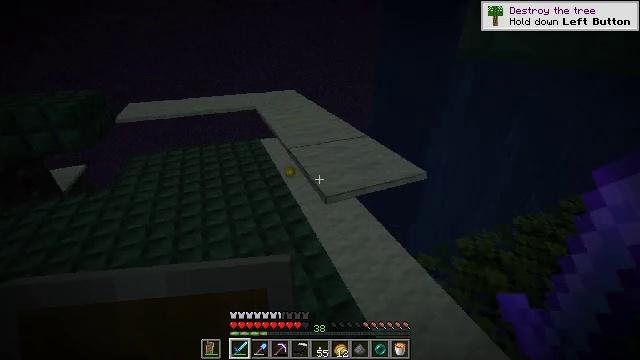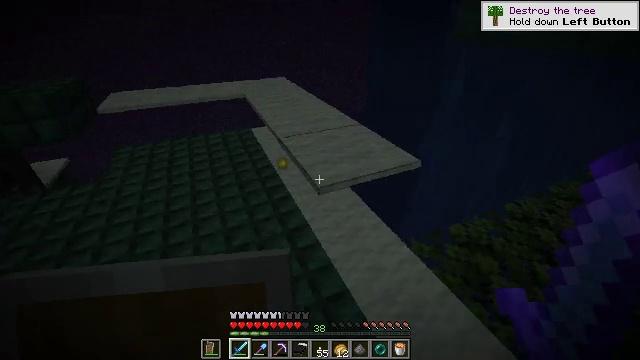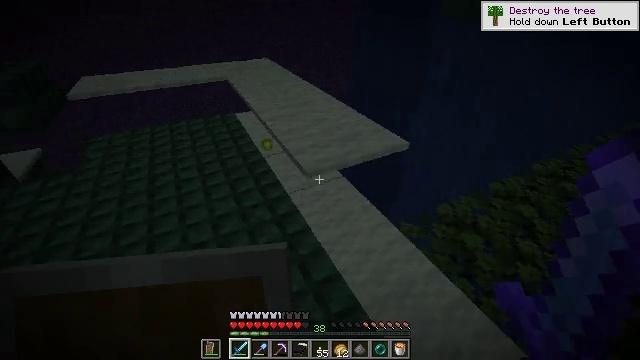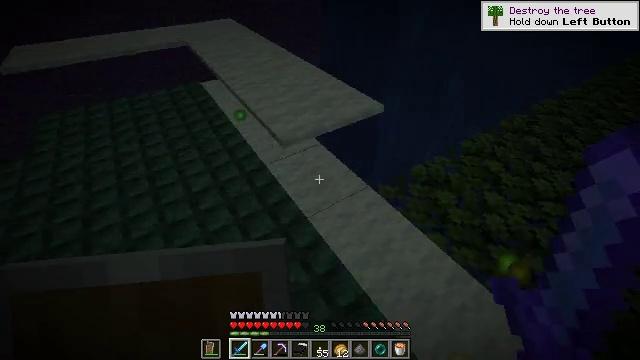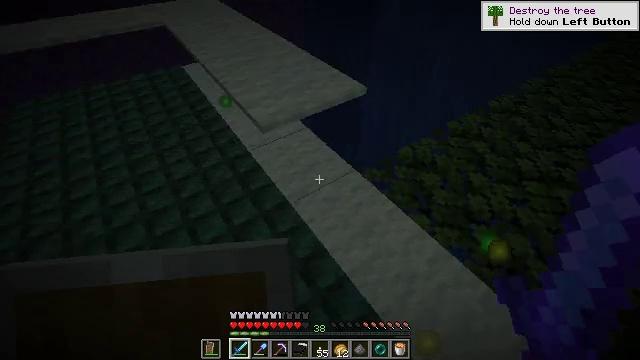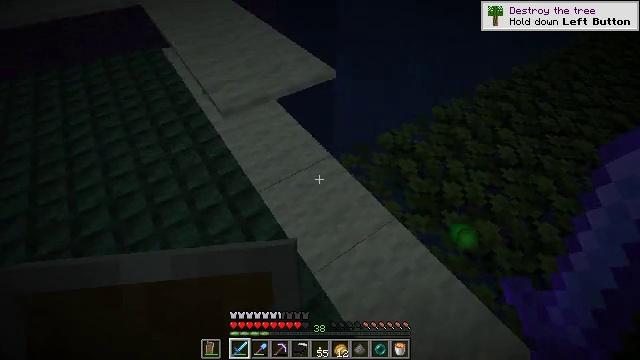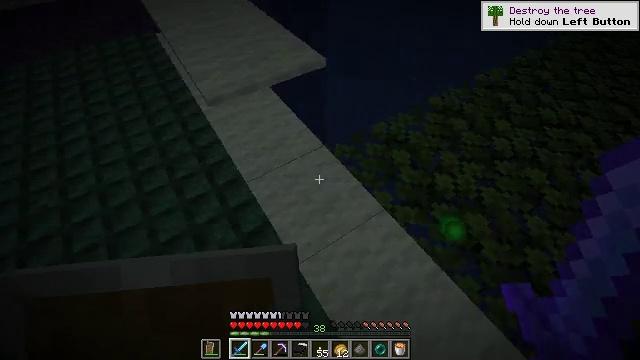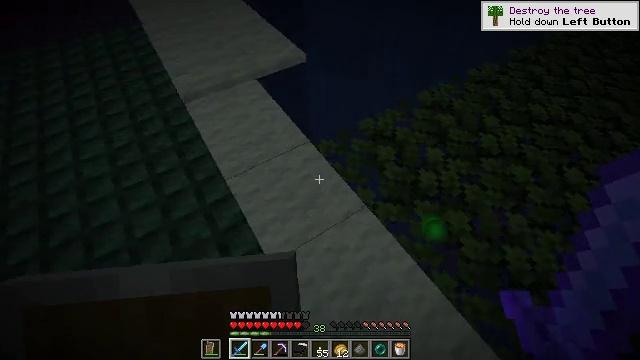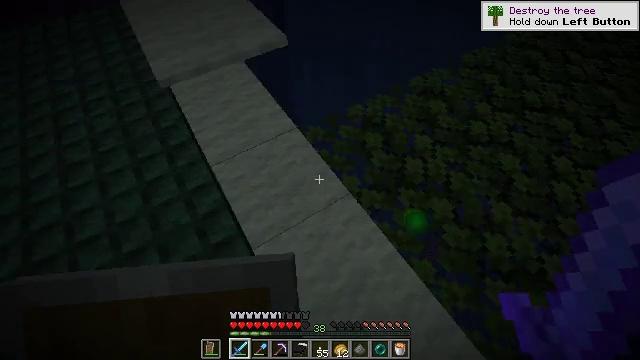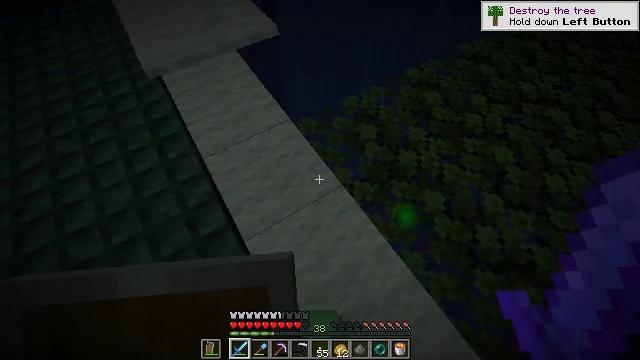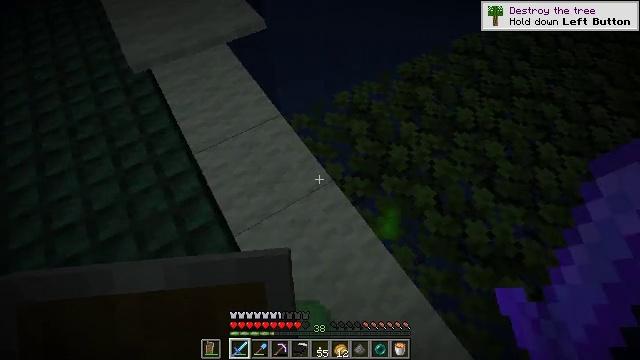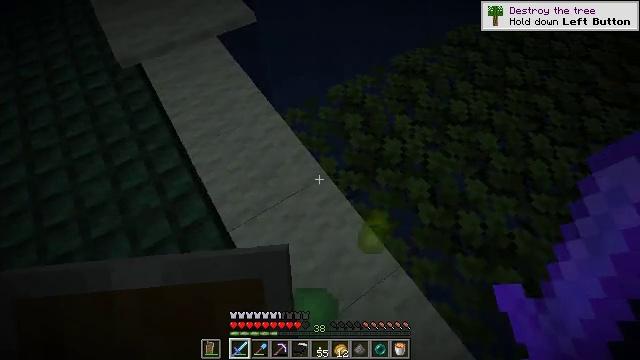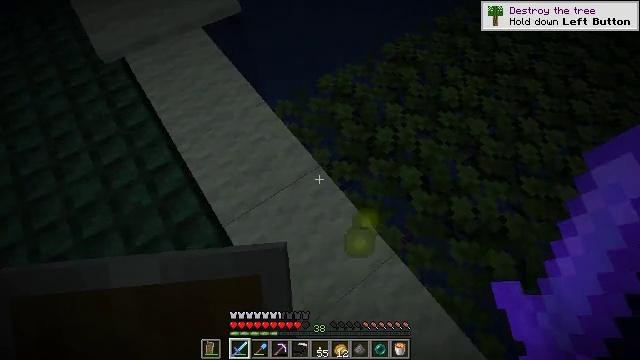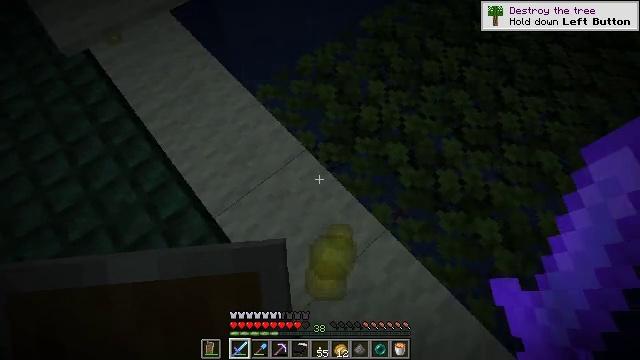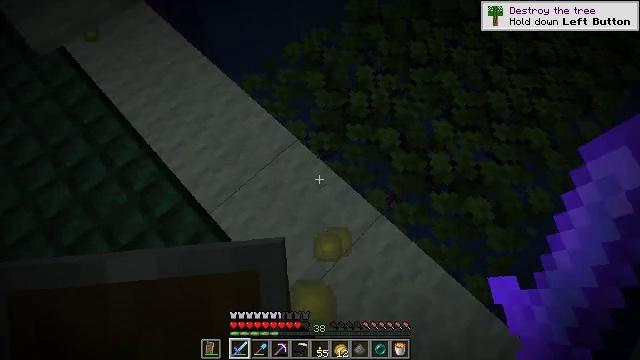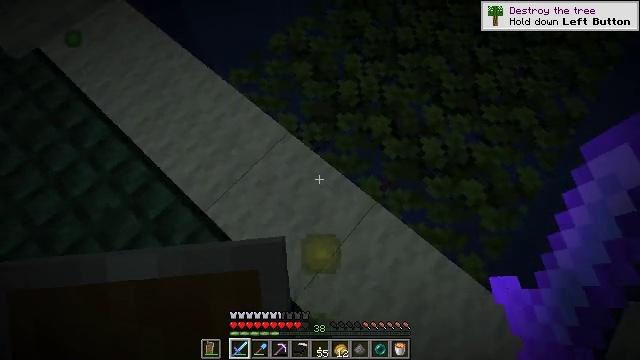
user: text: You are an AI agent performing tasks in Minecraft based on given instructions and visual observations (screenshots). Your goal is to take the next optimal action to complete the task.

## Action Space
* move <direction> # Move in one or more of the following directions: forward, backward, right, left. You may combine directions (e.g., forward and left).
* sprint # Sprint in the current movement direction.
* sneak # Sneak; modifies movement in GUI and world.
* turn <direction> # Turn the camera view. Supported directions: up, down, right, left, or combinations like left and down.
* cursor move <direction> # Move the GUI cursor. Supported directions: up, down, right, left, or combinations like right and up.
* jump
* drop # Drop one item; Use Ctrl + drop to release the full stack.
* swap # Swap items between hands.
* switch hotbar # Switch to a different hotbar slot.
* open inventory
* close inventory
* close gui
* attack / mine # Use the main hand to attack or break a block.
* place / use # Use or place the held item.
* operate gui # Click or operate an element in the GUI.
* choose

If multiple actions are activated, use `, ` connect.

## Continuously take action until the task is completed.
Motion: motion action
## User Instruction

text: Kill mobs.
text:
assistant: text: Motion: turn right and down
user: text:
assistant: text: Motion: turn right and down
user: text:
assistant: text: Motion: move right, turn right and down
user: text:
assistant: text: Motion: move right, turn right and down
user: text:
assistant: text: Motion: move right, turn down
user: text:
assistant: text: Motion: move right, turn left and down
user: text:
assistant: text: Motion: move right, turn down
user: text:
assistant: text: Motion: turn down
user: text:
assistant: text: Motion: turn down
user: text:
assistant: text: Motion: no_op
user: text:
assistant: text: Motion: turn right and down
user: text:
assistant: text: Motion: turn right and down
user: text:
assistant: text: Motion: turn right and down
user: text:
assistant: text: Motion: turn right and down
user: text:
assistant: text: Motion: turn right and down
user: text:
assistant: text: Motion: turn right
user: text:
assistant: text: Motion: turn right
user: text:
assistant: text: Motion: turn right and down
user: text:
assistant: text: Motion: turn right
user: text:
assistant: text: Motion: turn right and up
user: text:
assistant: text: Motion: turn right
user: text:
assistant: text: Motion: turn right and up
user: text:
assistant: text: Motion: turn right and up
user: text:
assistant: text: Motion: turn right and up
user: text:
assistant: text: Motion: turn up
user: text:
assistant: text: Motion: turn up
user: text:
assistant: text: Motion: no_op
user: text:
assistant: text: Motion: turn right
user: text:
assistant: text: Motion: no_op
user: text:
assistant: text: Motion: turn right